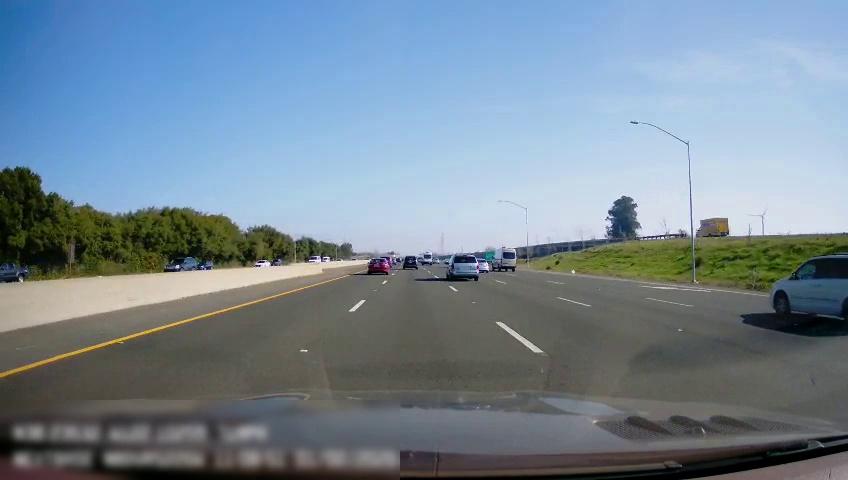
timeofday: Day
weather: Sunny
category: Drivable Space
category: Vehicles | Truck
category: Vehicles | Van
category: Vehicles | Van
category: Vehicles | Van
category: Vehicles | SUV
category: Vehicles | Car
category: Vehicles | Van
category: Vehicles | Van
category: Vehicles | Car
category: Vehicles | Car
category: Vehicles | Car
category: Vehicles | Car
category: Vehicles | Car
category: Vehicles | Car
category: Vehicles | SUV
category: Lanes | Alternate Lane
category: Lanes | Current Lane
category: Lanes | Current Lane
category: Lanes | Alternate Lane
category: Lanes | Alternate Lane
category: Lanes | Alternate Lane
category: Traffic | Signs
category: Traffic | Signs